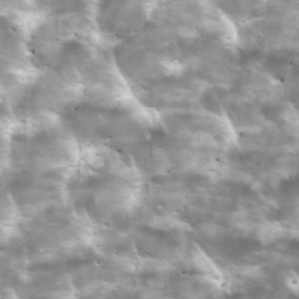
Label: non_frost